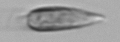
Label: Prorocentrum_triestinum